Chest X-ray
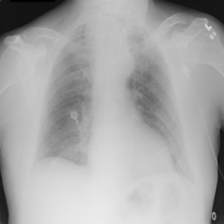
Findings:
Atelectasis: negative
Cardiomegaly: negative
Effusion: negative
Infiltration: negative
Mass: negative
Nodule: negative
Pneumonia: negative
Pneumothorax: negative
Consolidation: negative
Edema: negative
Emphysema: negative
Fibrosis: negative
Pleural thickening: negative
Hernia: negative